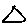
Label: triangle